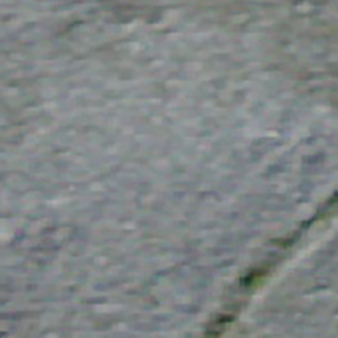
Label: other